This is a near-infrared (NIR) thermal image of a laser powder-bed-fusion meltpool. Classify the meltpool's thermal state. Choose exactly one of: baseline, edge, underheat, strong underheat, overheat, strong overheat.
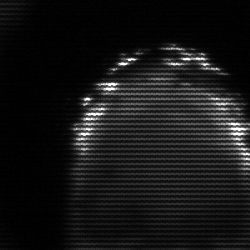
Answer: edge